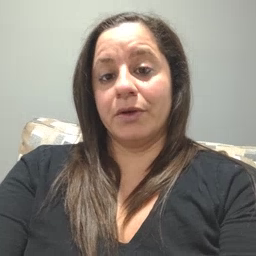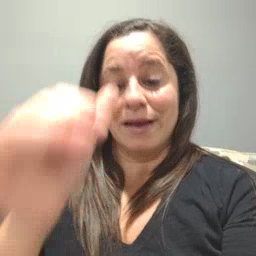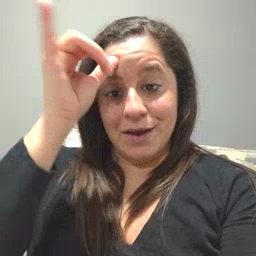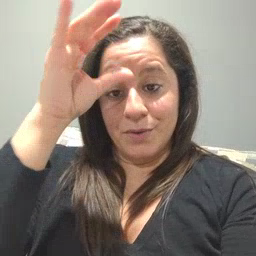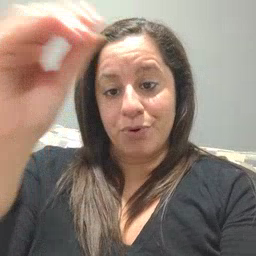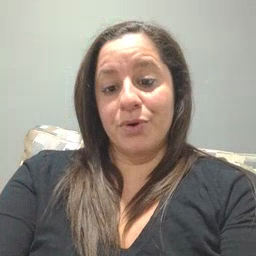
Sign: cowboy